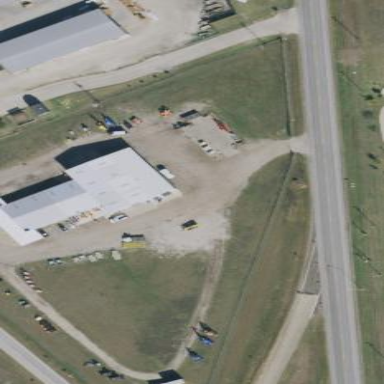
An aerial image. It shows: Agrarian shop located within building.